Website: lowes
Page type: customer-info-address
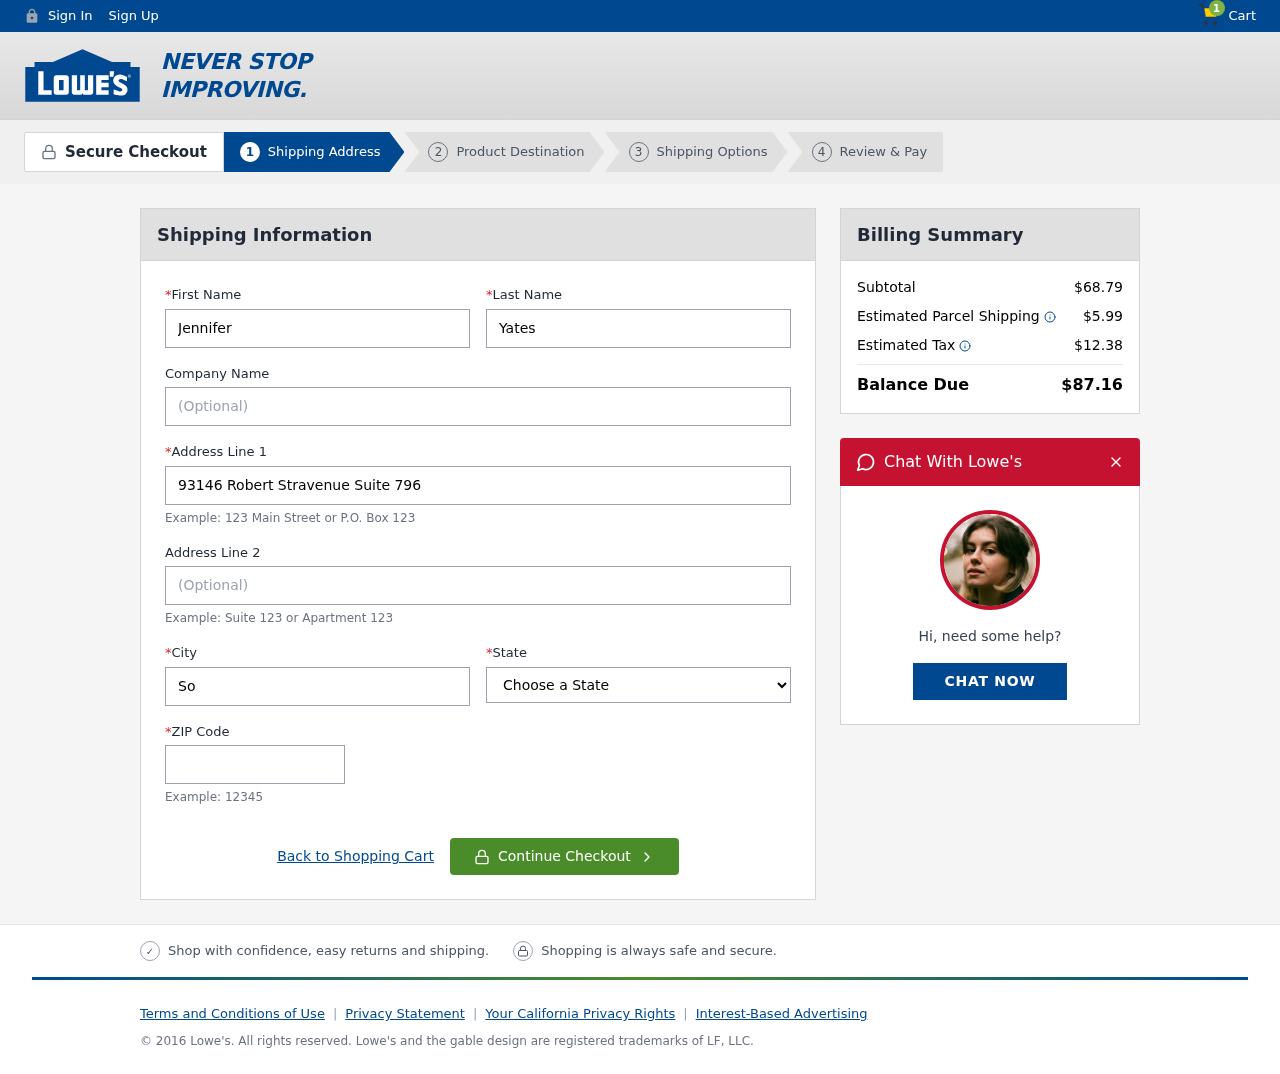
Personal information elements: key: PII_CITY
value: South Brandon
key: PII_FIRSTNAME
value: Jennifer
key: PII_LASTNAME
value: Yates
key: PII_POSTCODE
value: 56137
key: PII_STATE
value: California
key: PII_STREET
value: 93146 Robert Stravenue Suite 796
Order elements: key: ORDER_NUM_ITEMS
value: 1
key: ORDER_SUBTOTAL
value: $68.79
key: ORDER_SHIPPING_COST
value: $5.99
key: ORDER_TAX
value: $12.38
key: ORDER_TOTAL
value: $87.16